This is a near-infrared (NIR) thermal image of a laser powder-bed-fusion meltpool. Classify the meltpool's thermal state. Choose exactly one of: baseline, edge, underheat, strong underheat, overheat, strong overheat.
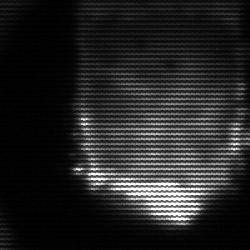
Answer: baseline